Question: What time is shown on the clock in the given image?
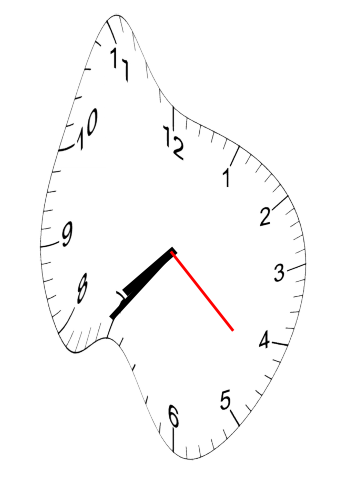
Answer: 07:36:22